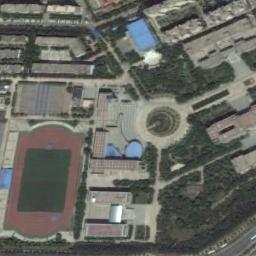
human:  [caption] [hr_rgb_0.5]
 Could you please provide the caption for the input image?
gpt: The ground track field is surrounded by some buildings arranged neatly and a square is next to the ground track field .

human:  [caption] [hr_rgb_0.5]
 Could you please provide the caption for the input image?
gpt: There are many buildings next to the ground track field .

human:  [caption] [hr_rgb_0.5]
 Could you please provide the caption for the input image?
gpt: A track and field is built in the middle of a residential area, Surrounded by a lot of vegetation .

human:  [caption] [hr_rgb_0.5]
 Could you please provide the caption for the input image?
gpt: Part of the track is not covered with green .

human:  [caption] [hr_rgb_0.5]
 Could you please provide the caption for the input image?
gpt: There are many buildings around the ground track field with a red track .